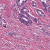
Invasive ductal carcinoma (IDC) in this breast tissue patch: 1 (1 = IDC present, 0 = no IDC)